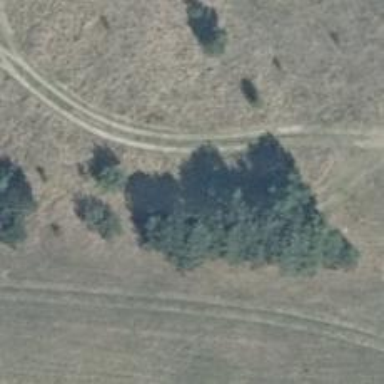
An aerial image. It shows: Hunting stand.